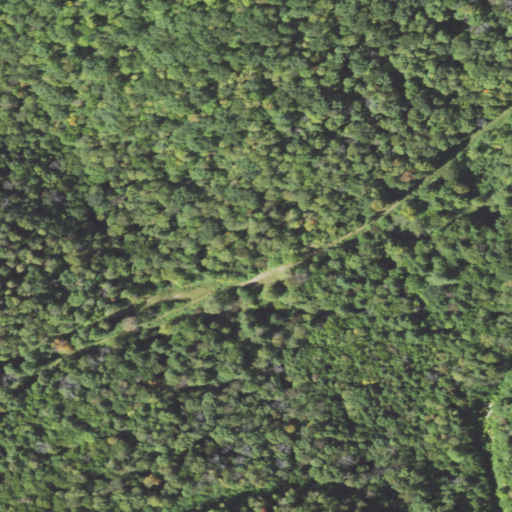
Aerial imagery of valley in Pennsylvania named Al Wright Hollow containing deciduous forest, mixed forest, evergreen forest, open development, and woody wetlands